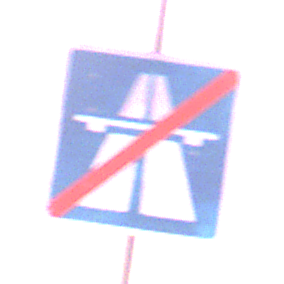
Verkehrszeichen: EndeAutbahn
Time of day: SunriseSunset
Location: Outdoor (Urban)
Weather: PartlyCloudy
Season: NotSpecified
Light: Natural